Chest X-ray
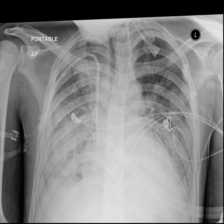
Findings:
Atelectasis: negative
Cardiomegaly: negative
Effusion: positive
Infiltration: positive
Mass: negative
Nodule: negative
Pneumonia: negative
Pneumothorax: negative
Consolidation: negative
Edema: negative
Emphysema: negative
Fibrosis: negative
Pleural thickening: negative
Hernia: negative